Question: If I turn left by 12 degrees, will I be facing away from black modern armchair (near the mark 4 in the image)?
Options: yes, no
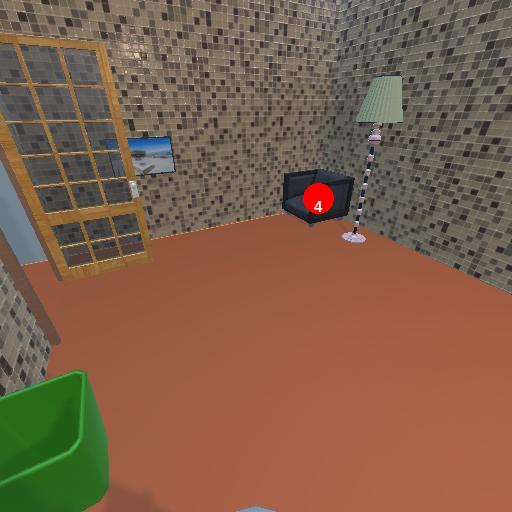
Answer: yes